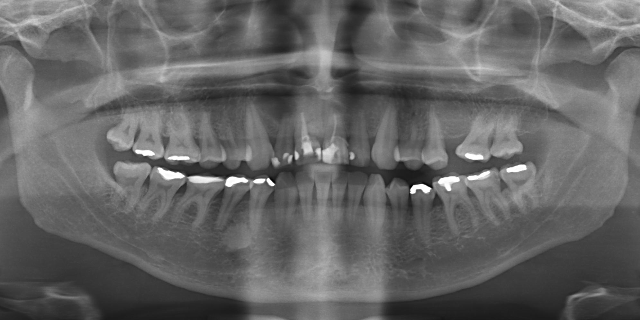
adult